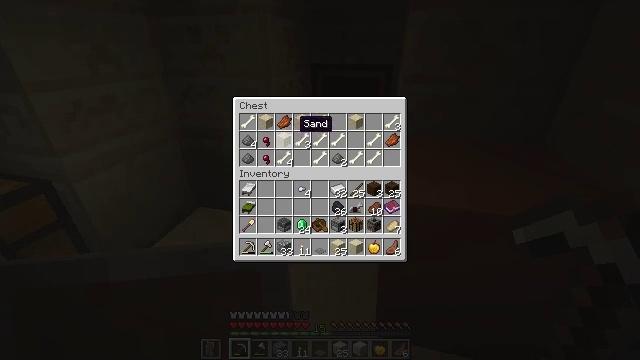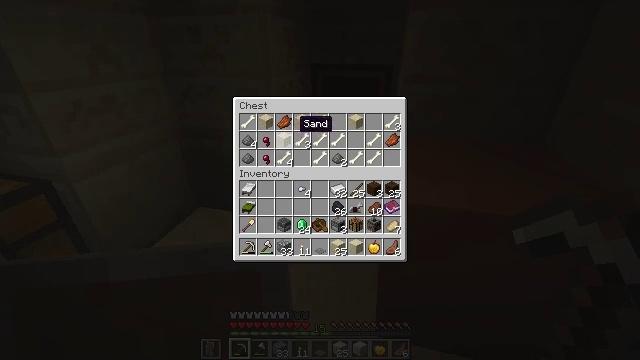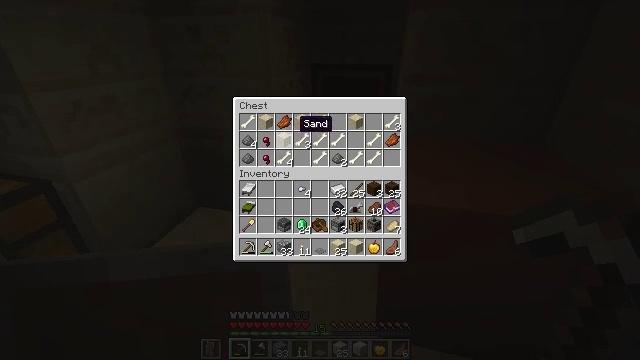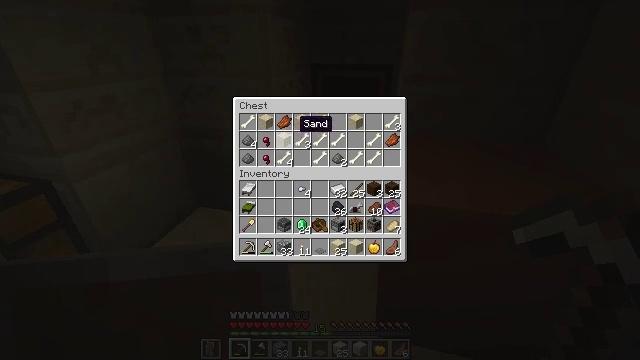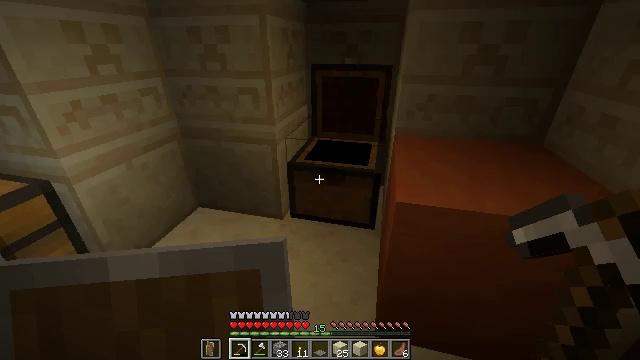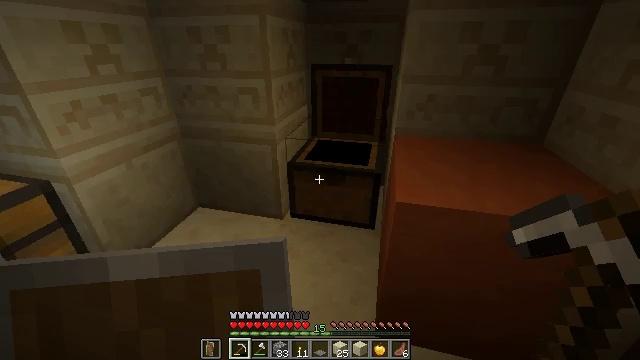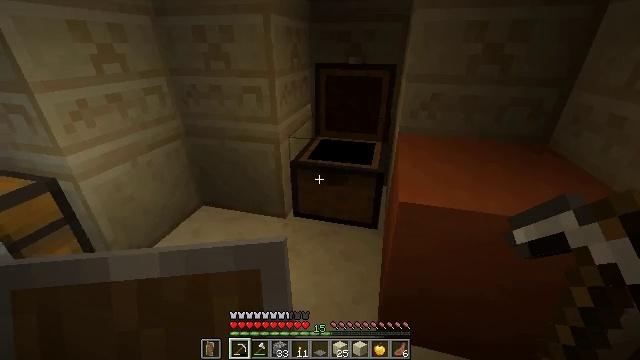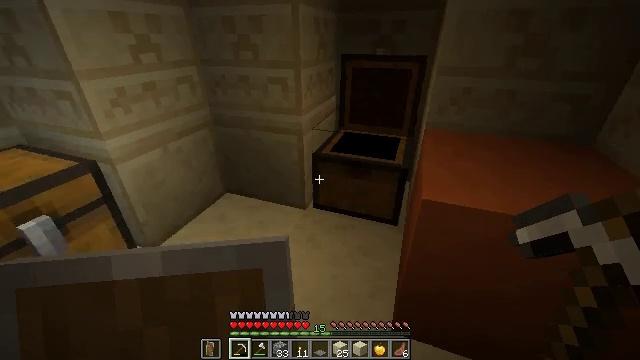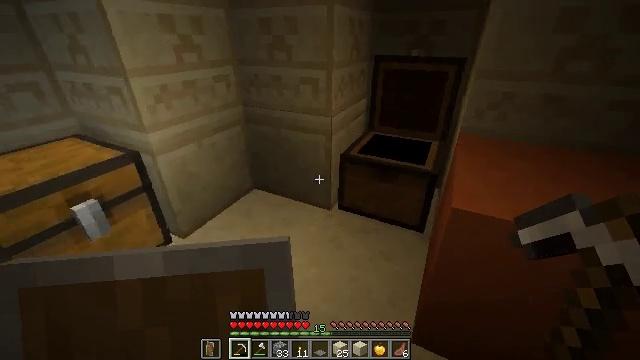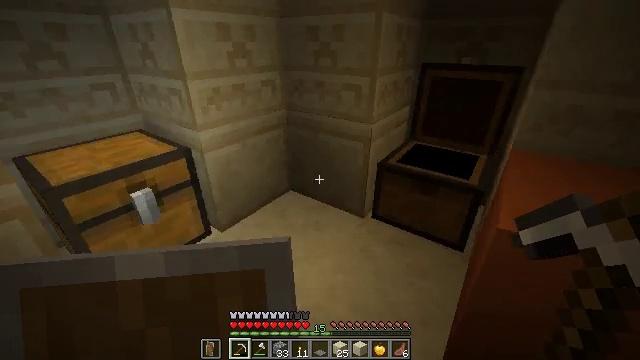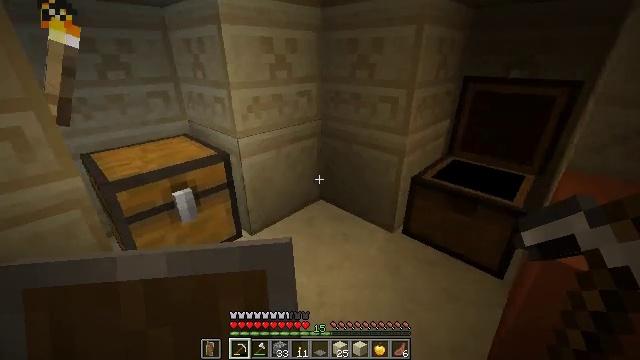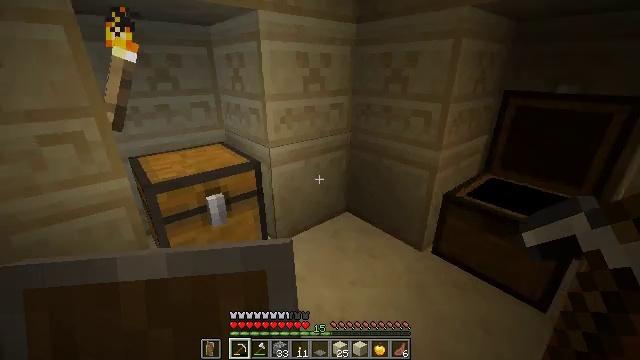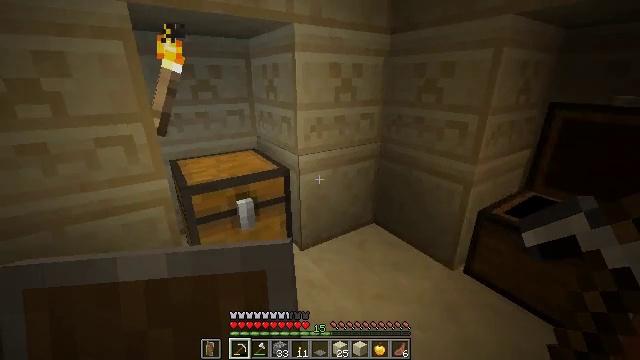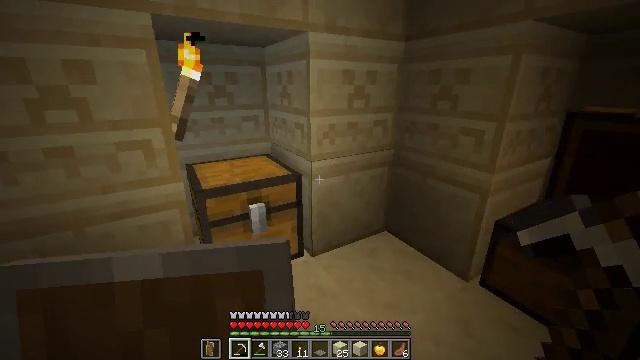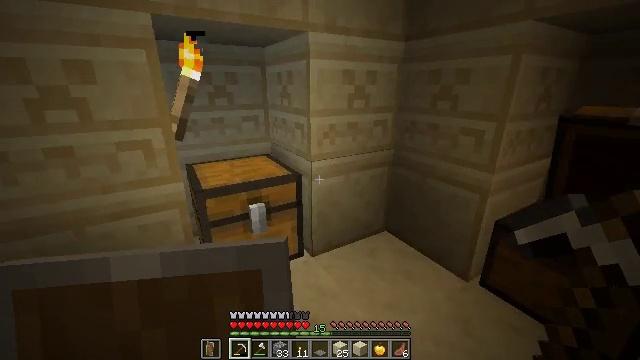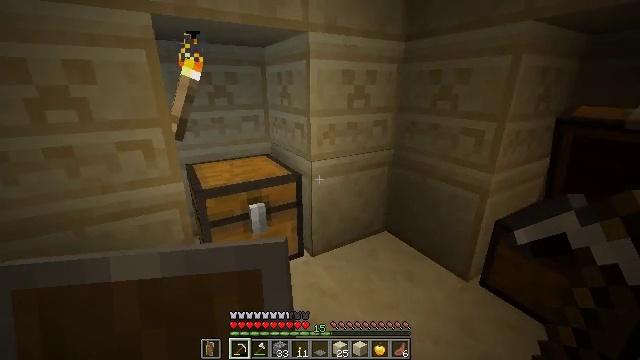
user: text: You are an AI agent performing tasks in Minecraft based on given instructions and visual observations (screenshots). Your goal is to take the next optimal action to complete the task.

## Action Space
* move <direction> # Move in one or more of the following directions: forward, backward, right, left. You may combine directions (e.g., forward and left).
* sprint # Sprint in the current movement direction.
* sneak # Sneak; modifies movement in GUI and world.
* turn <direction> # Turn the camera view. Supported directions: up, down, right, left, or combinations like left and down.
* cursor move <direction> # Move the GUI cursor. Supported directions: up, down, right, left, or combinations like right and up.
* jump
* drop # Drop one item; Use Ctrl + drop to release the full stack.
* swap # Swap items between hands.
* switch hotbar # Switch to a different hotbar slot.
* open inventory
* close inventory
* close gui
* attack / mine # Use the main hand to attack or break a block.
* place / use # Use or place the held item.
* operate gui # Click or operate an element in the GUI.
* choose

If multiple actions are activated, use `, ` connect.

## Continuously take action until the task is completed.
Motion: motion action
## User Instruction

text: Dig up some cut sandstone blocks.
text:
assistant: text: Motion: no_op
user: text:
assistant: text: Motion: no_op
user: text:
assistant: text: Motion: no_op
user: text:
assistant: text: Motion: no_op
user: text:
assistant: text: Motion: close gui
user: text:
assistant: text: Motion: no_op
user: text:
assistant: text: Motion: turn left and down
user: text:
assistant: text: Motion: turn left
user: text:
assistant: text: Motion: turn left and up
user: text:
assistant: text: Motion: turn left and up
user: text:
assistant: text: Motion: turn left and up
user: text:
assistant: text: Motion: turn left and up
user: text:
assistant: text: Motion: turn left and up
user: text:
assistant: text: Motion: no_op
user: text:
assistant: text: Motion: no_op
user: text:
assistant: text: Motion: no_op
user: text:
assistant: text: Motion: no_op
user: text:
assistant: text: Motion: no_op
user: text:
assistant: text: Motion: turn left
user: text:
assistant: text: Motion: turn left
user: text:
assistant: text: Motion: turn left
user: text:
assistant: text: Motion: use / place
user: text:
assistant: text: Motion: use / place
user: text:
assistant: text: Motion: use / place
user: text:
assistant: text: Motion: use / place
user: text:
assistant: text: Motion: no_op
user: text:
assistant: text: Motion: open gui
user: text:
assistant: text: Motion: no_op
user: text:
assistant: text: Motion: no_op
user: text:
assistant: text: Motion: no_op